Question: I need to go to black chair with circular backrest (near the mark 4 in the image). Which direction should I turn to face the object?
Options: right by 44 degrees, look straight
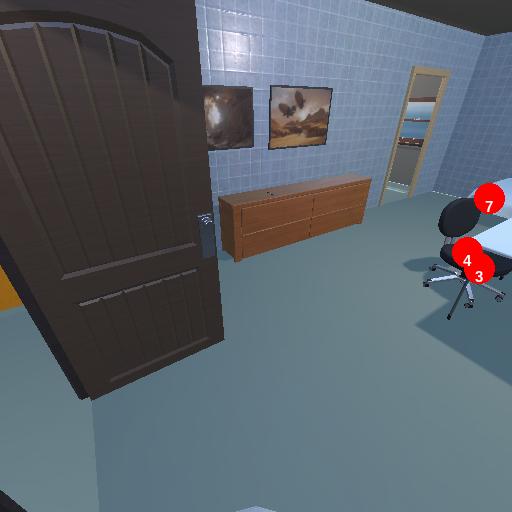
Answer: right by 44 degrees